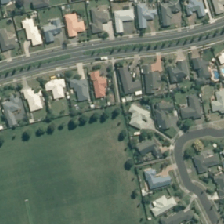
Land cover: urban_parkland